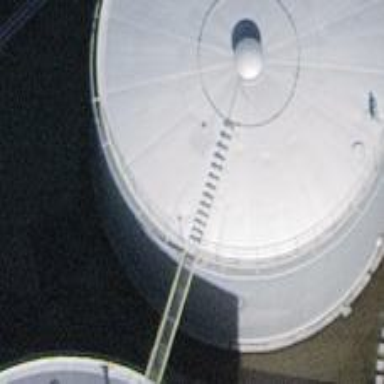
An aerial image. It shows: Storage tank building.